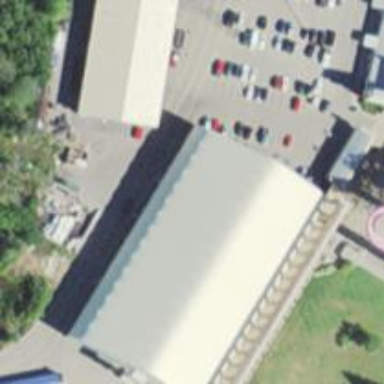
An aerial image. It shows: Bumper car attraction.